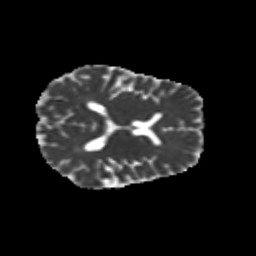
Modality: MD
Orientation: axial
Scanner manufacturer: siemens
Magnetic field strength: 3 T
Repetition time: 9.2 s
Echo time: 0.084 s